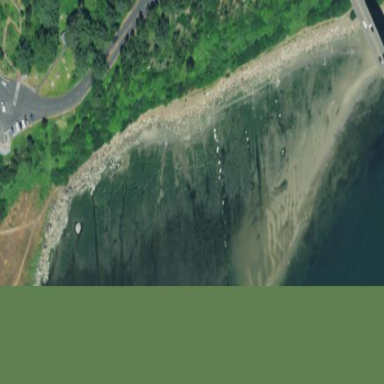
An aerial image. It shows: Breakwater constructed of rocks.